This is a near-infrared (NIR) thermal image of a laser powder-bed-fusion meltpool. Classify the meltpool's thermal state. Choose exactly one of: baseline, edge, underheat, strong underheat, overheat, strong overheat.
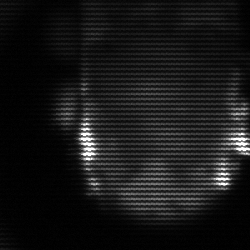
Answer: baseline